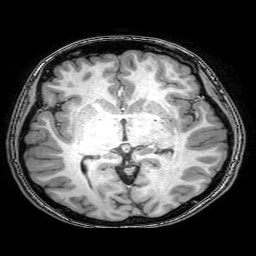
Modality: T1w
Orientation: coronal
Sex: female
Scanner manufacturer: philips
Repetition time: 0.008118 s
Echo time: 0.00371 s